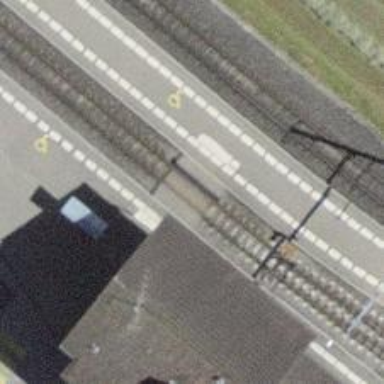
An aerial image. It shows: Crossing for the railway.